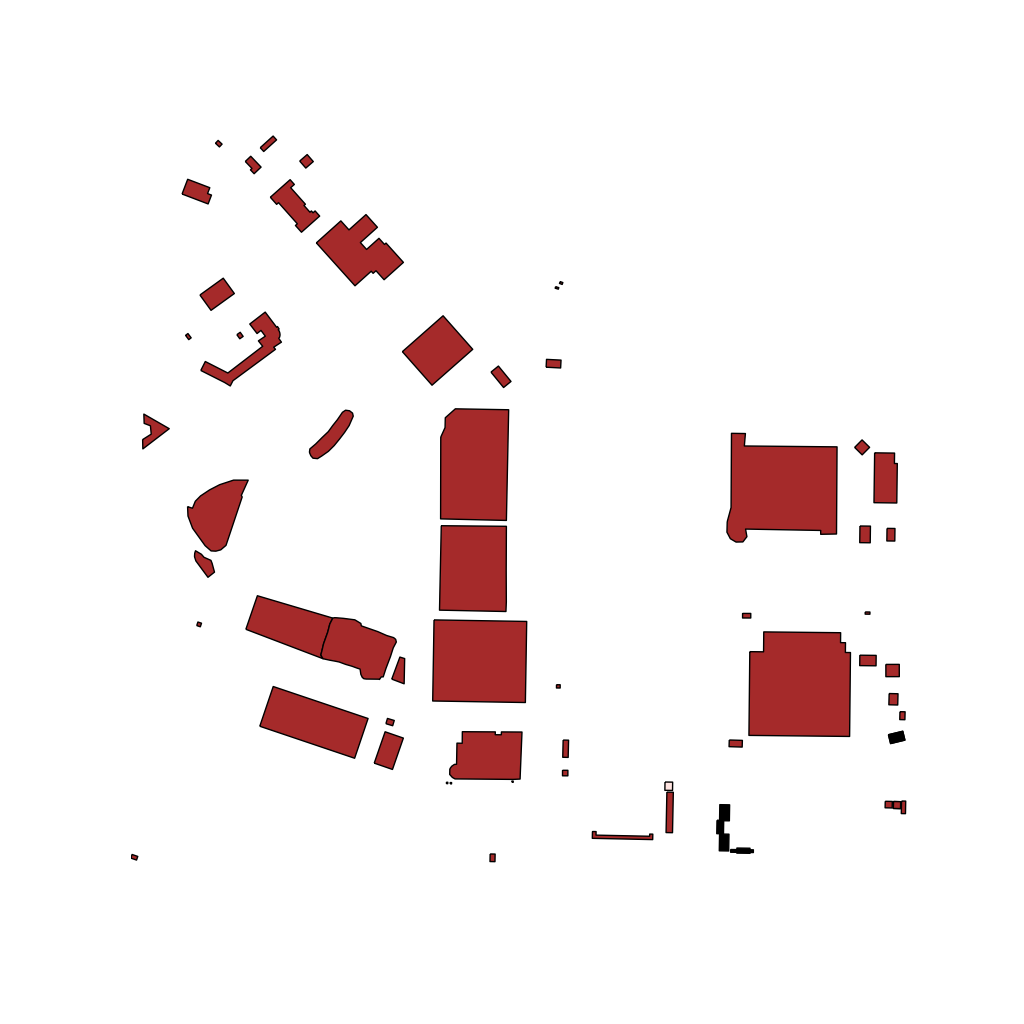
Tags: overhead vector_map, business, industrial, recreation, special, transport, individual_rise, low_rise, density_1, Building, Facility, Gas, 1.0 km²